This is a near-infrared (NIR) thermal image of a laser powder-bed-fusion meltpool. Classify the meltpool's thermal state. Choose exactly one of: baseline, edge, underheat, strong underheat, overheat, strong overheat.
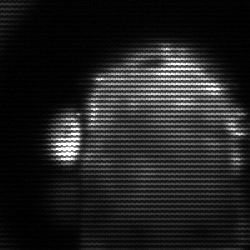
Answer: baseline